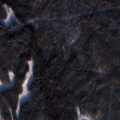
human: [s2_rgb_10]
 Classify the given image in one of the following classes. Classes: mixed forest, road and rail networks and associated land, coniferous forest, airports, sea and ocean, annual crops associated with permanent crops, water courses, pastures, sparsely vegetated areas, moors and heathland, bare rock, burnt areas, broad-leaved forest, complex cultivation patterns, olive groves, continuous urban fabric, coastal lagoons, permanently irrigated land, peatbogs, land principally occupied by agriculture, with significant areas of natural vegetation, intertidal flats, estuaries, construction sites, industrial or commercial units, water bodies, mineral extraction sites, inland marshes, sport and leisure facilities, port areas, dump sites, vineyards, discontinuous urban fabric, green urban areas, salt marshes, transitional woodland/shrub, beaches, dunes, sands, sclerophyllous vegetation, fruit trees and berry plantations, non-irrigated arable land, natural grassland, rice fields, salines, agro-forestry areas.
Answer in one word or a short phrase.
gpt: coniferous forest